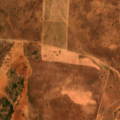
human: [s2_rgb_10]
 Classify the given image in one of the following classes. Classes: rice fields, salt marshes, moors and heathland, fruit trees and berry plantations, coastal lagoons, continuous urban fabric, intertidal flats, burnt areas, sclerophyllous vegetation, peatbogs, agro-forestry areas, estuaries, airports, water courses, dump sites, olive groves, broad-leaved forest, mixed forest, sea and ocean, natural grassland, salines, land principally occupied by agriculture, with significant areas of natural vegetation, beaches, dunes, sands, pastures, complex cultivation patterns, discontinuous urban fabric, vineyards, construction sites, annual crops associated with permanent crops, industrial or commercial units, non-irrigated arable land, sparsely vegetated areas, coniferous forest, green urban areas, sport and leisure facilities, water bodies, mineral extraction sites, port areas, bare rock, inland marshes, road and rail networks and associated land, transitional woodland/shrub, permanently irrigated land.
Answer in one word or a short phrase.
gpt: non-irrigated arable land, vineyards, agro-forestry areas